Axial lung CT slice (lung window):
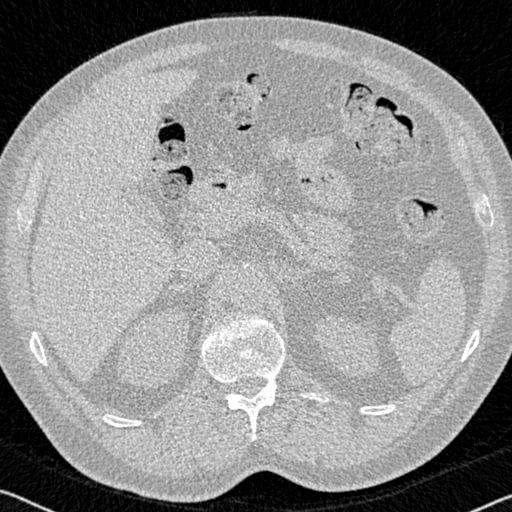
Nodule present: no